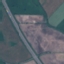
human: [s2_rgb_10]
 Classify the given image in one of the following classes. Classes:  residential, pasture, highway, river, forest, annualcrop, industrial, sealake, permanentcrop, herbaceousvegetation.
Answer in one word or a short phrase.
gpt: Highway